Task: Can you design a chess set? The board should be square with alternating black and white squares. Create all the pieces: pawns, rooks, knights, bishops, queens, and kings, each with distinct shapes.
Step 2476:
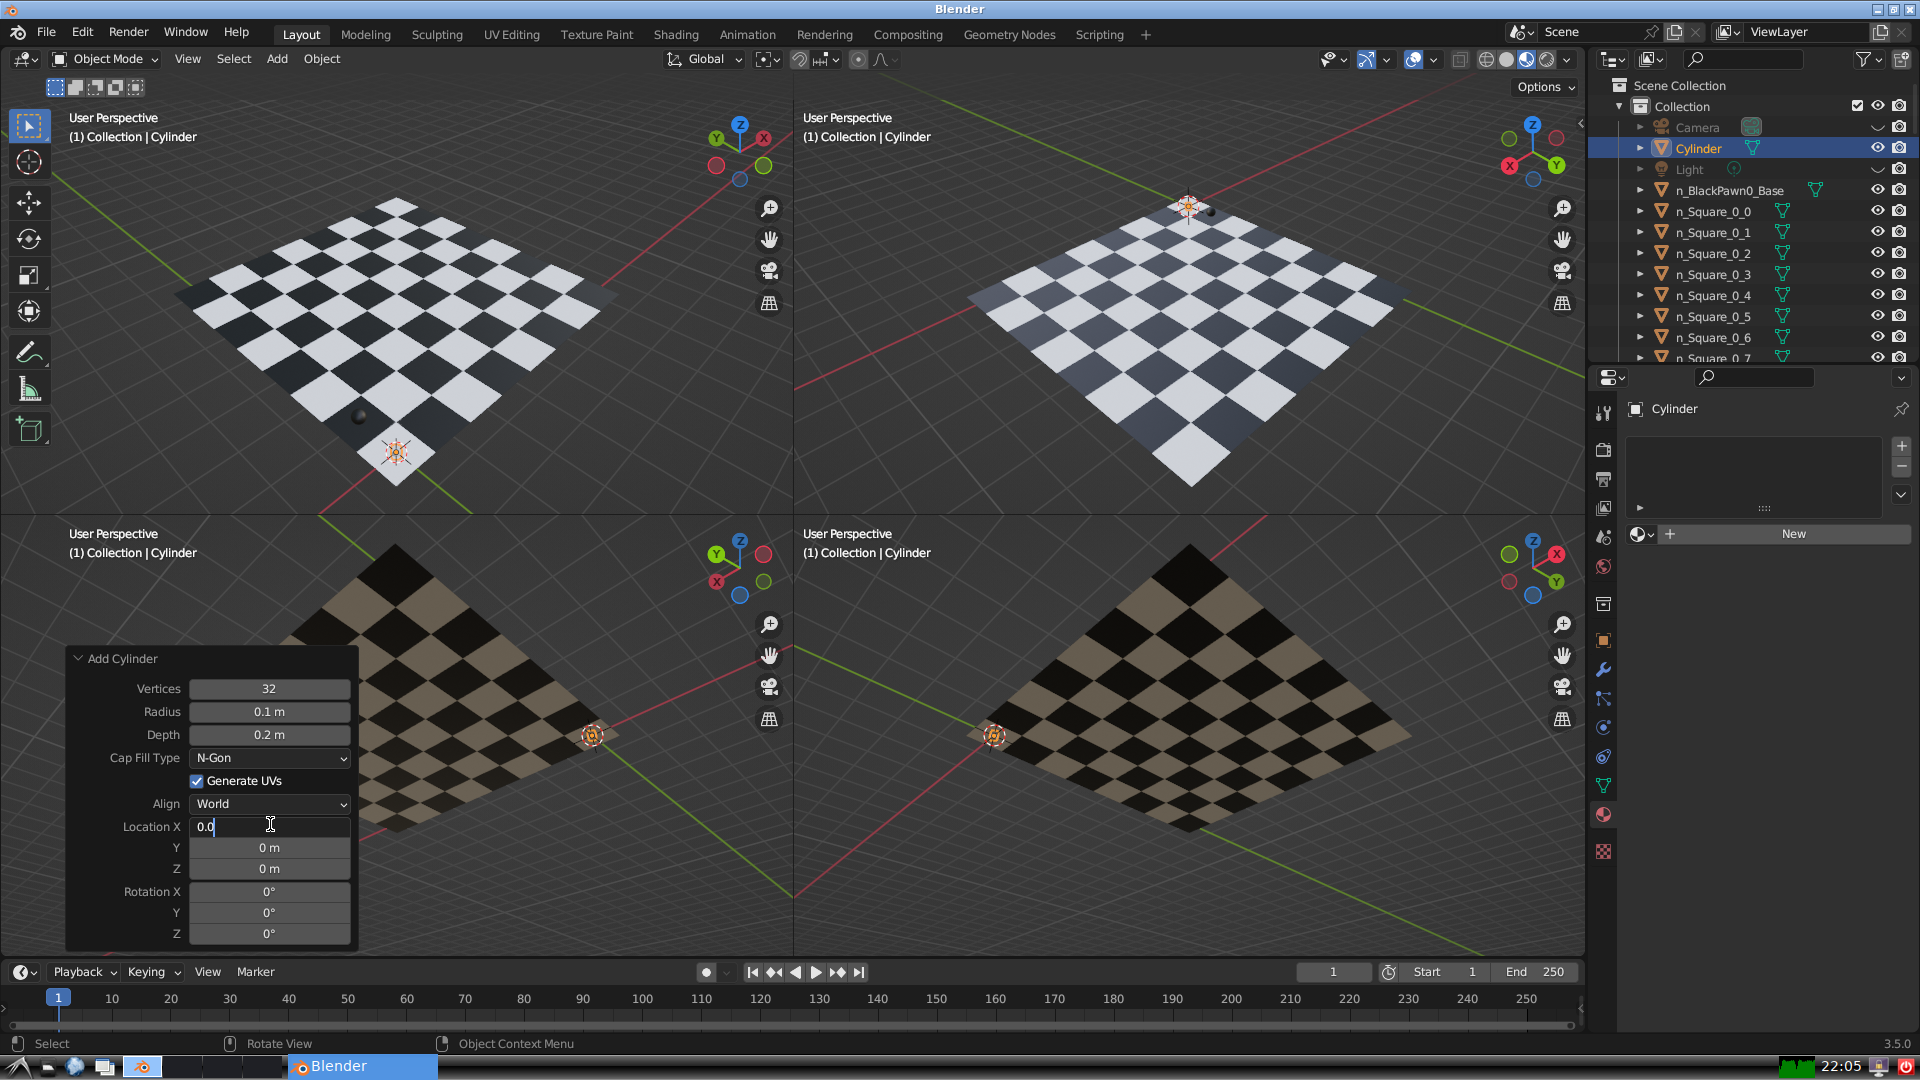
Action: {"key_press": ['Return']}